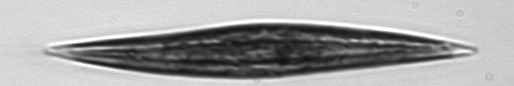
Label: Pleurosigma